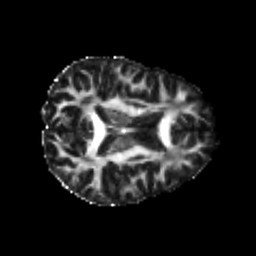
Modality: FA
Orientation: axial
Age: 21
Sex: female
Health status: healthy
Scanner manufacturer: philips
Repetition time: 7.388 s
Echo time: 0.08599 s